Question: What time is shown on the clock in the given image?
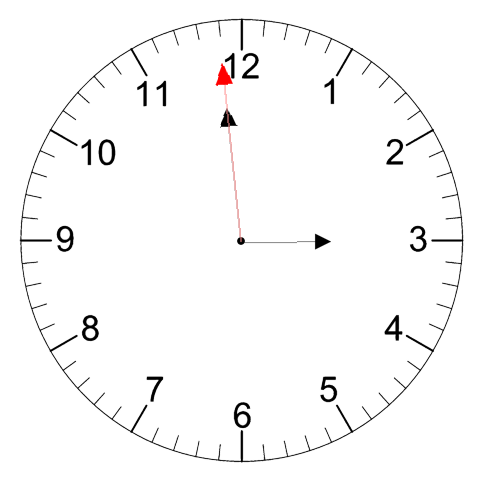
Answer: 02:58:59